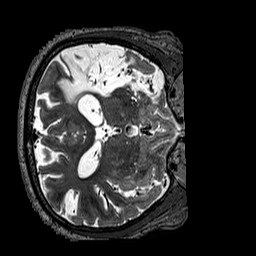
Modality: T2w
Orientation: axial
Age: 56
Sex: male
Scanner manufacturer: siemens
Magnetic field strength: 3 T
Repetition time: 3.2 s
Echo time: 0.567 s